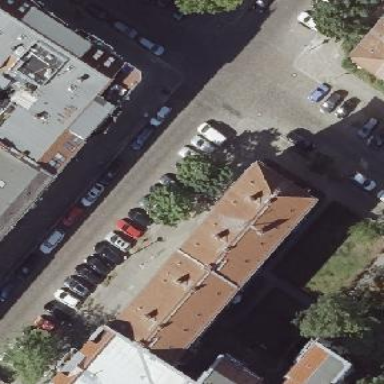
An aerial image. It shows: Residential building with hipped roof.